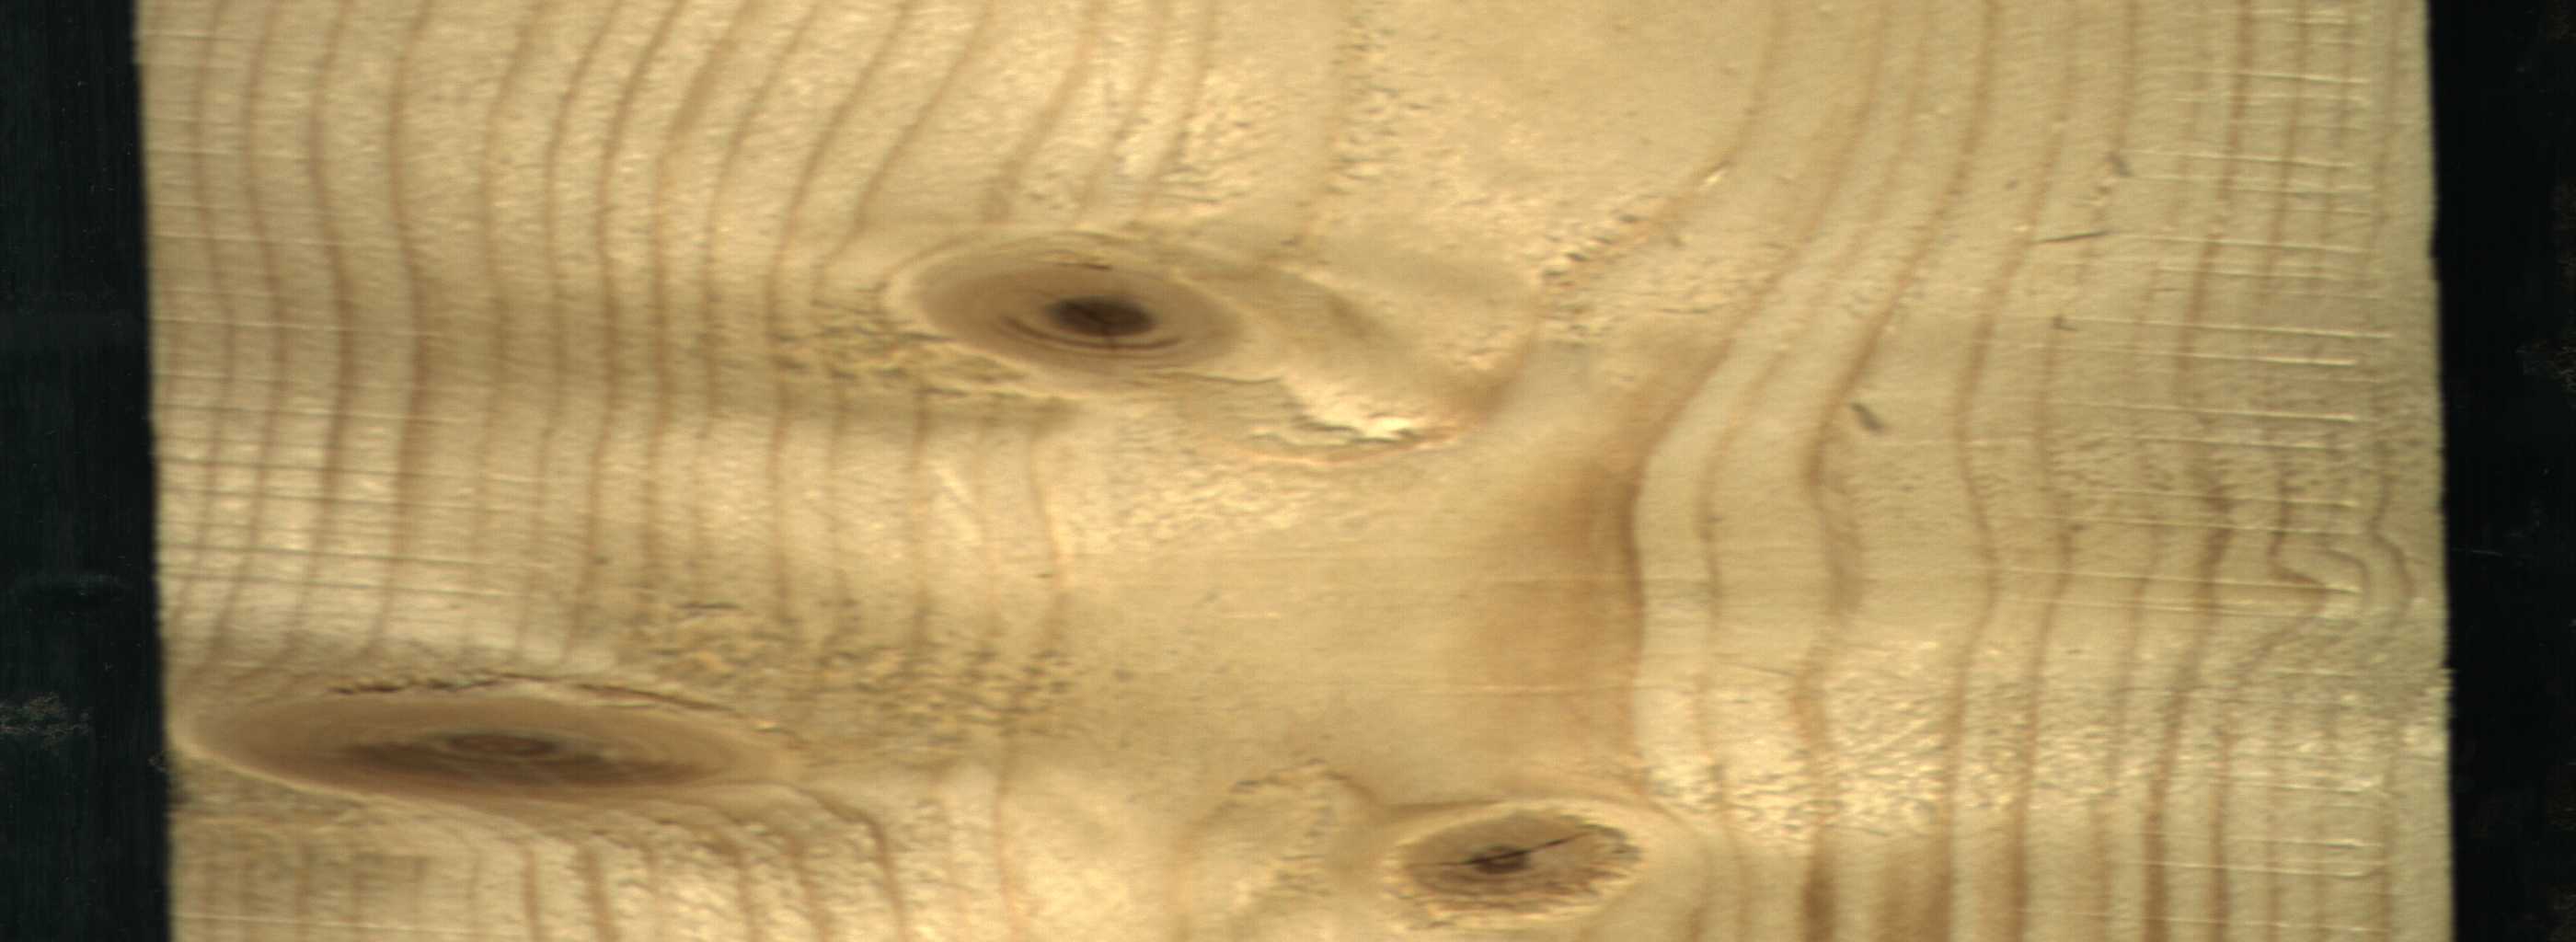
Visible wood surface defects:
Live_Knot
Live_Knot
Live_Knot